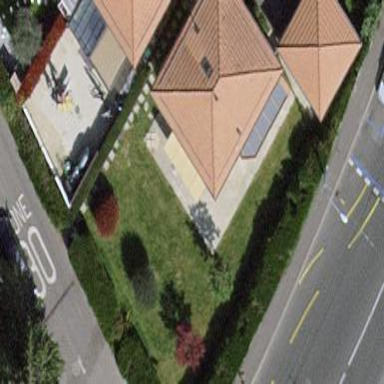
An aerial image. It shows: Garden enclosed by fence.